Question: Find the horizontal coordinate of the first time the ball hits the ground. The result is rounded down to the nearest integer
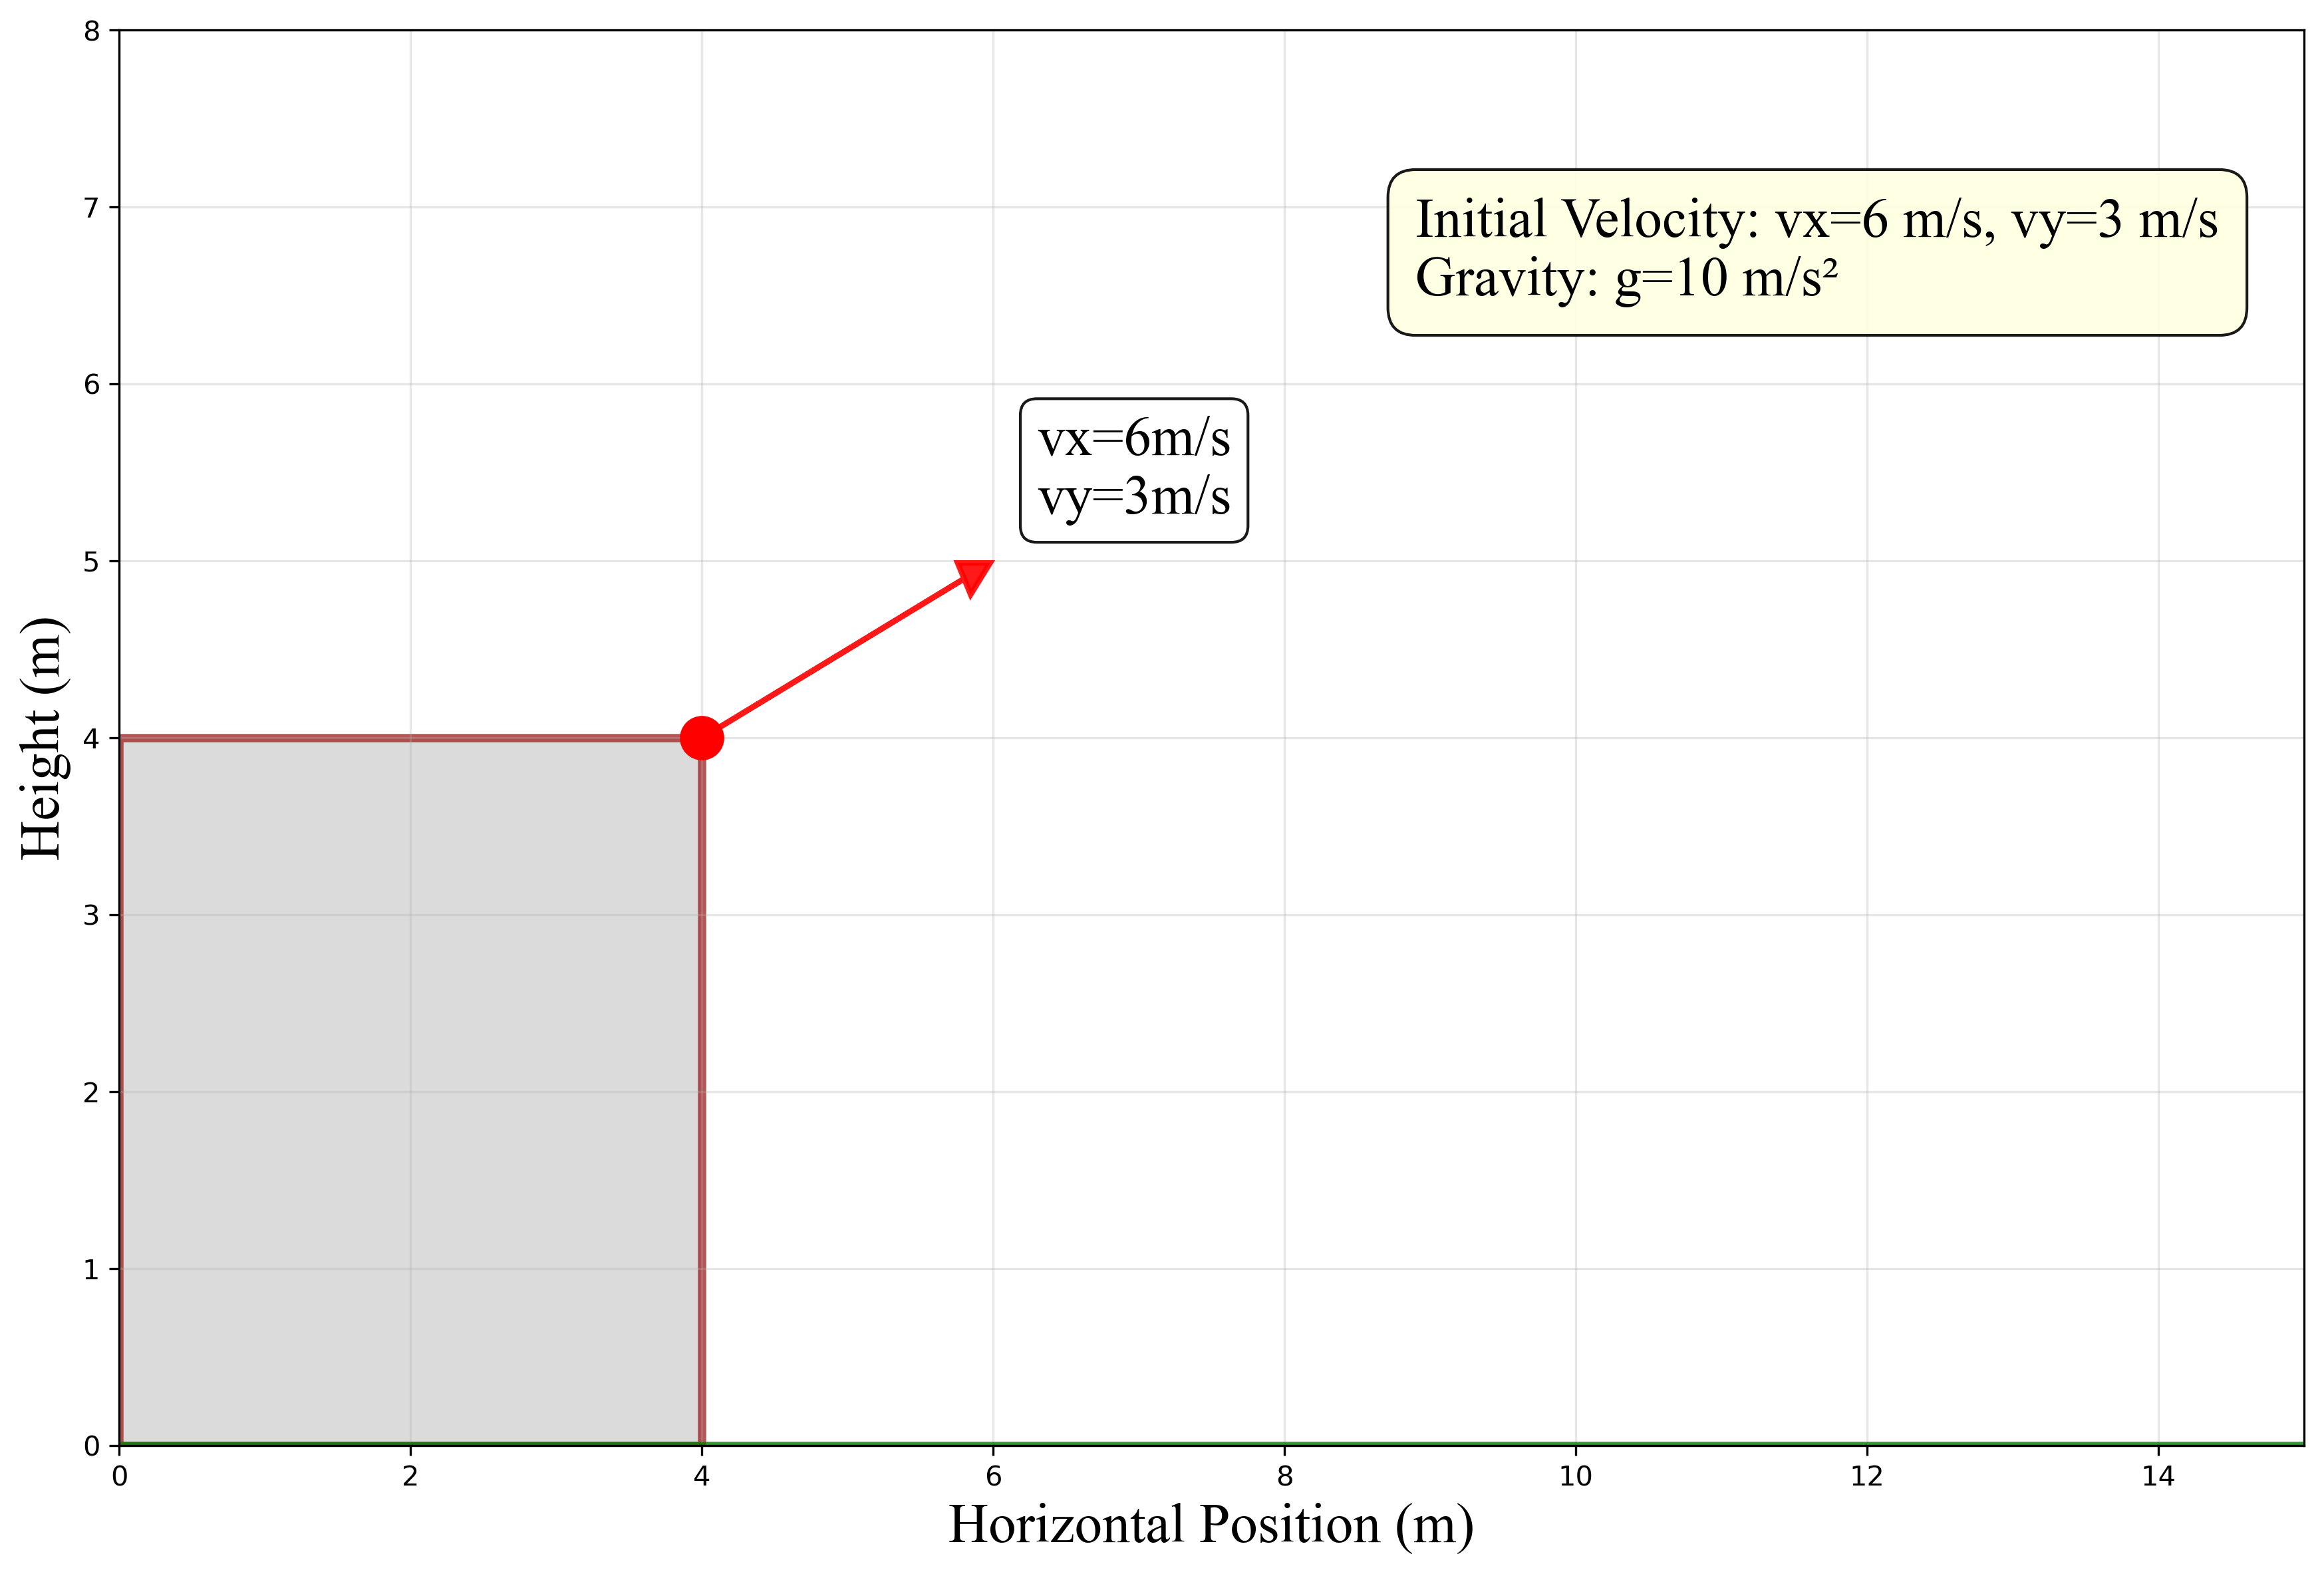
Answer: 11